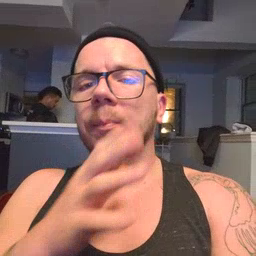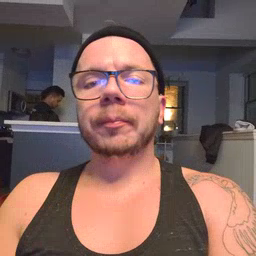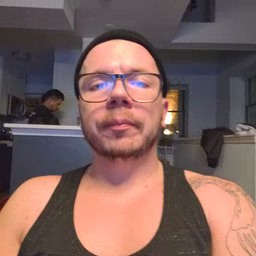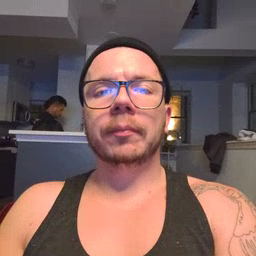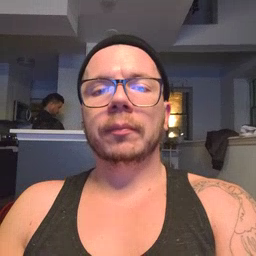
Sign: farm